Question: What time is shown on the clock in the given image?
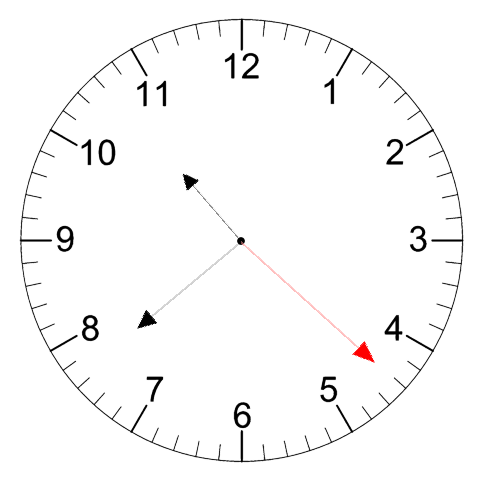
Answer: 10:38:22